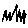
Label: zigzag